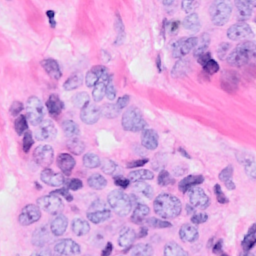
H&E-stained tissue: Breast